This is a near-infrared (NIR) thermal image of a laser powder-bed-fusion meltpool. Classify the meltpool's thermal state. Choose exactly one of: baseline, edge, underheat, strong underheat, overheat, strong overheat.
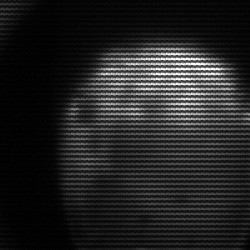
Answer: edge